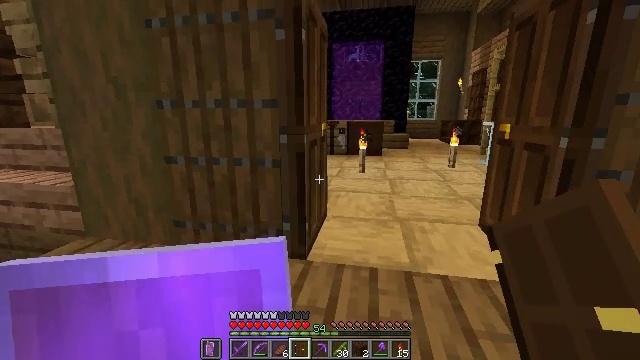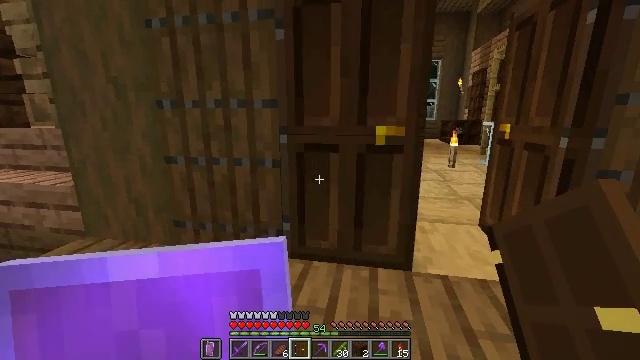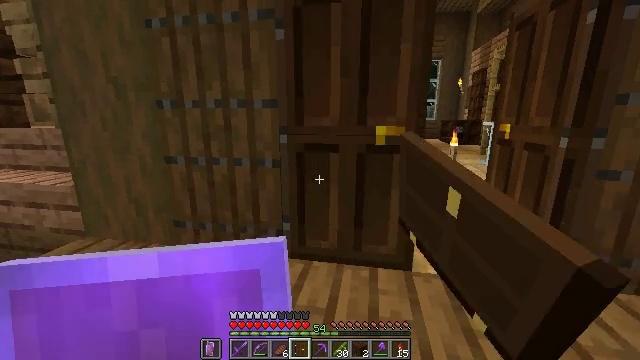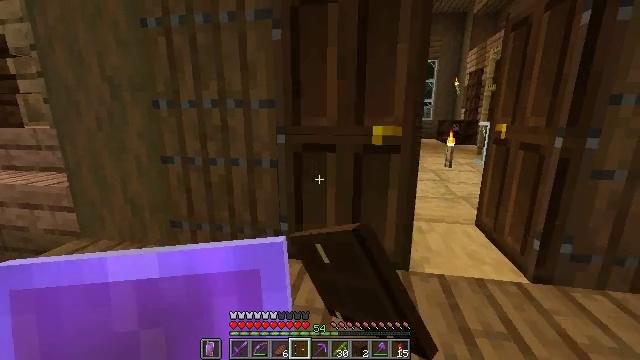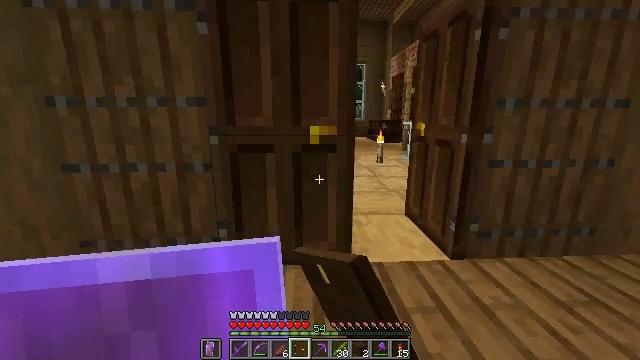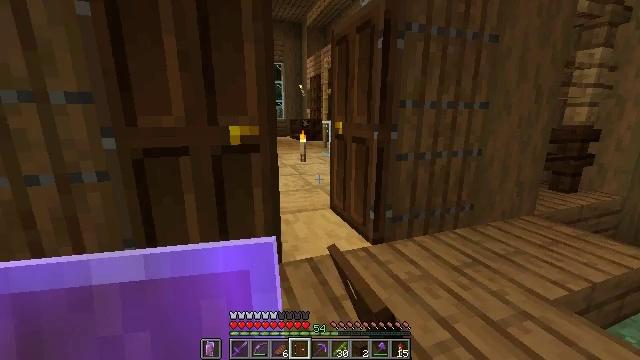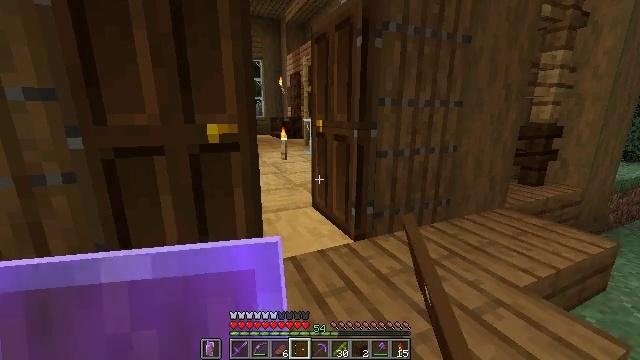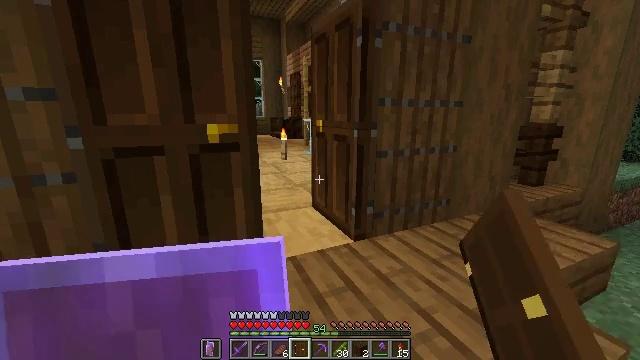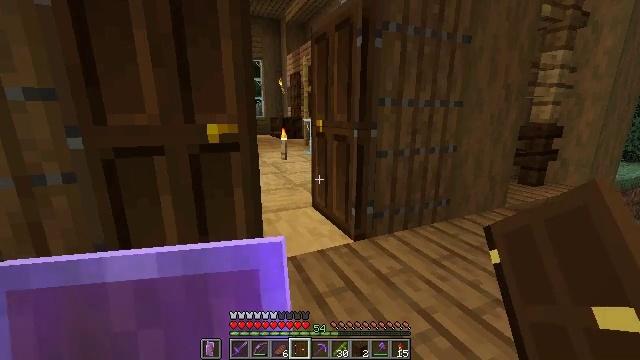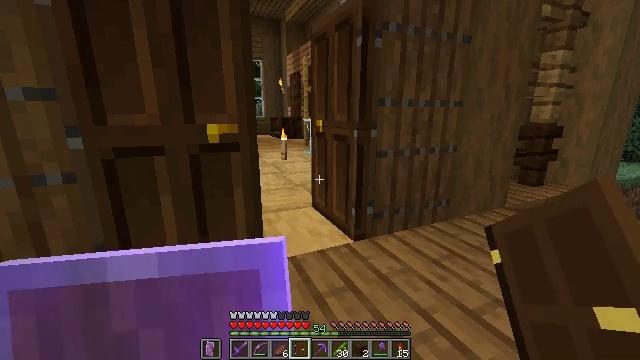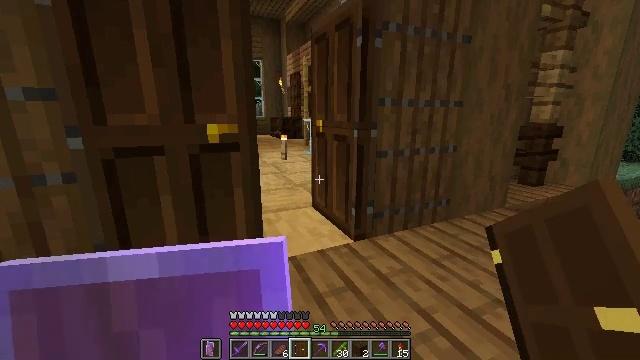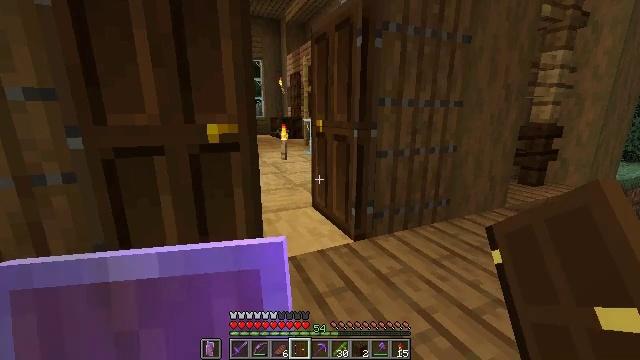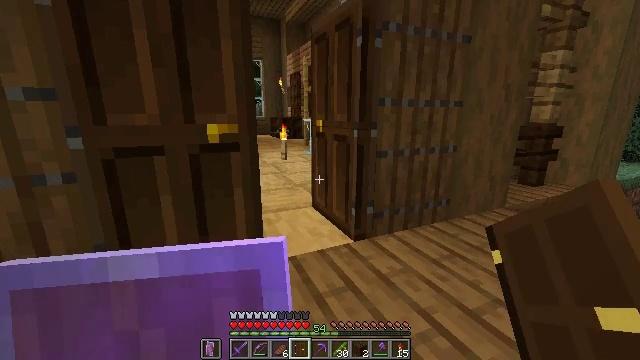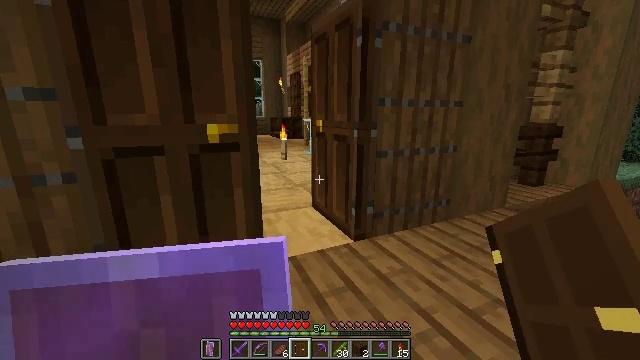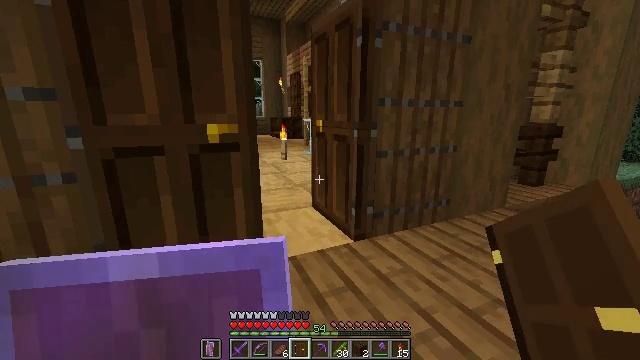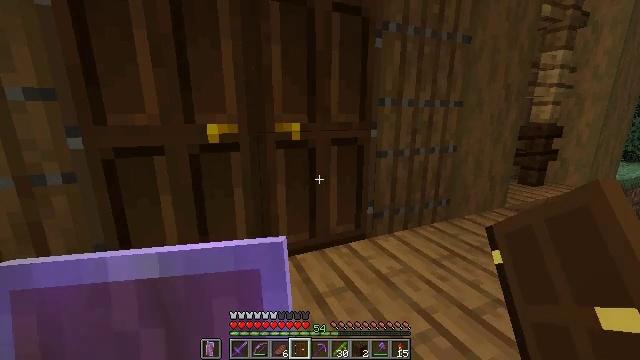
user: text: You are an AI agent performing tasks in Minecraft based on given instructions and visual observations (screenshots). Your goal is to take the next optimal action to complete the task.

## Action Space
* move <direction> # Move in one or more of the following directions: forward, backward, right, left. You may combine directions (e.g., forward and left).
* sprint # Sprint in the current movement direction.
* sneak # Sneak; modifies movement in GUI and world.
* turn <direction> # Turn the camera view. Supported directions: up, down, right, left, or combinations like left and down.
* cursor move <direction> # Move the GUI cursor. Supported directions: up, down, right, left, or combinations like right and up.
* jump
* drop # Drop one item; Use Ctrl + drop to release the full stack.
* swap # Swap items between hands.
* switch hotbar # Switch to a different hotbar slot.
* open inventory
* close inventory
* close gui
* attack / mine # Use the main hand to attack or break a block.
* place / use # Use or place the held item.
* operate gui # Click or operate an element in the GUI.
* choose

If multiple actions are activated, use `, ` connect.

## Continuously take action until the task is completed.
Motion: motion action
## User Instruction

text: Open the crafting table and craft a spruce pressure plate with spruce planks.
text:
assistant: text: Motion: use / place
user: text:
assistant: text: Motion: use / place
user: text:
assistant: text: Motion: use / place
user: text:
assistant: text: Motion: turn right
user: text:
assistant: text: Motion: turn right
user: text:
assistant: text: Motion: turn right
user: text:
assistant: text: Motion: no_op
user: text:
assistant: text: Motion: no_op
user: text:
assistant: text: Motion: no_op
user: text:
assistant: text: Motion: no_op
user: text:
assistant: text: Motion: no_op
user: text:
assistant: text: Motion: no_op
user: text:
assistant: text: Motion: no_op
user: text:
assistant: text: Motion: no_op
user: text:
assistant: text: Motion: use / place
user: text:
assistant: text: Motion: use / place
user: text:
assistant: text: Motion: use / place
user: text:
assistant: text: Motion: use / place
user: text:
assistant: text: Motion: move back
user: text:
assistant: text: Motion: move back
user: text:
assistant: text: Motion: move back, turn left
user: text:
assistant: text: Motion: move back, turn left and down
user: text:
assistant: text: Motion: move back, turn left and down
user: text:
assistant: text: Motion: no_op
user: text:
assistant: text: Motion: move forward
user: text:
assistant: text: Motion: move forward
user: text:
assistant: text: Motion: move forward
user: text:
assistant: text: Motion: move forward
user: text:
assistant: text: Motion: move forward
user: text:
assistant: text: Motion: move forward